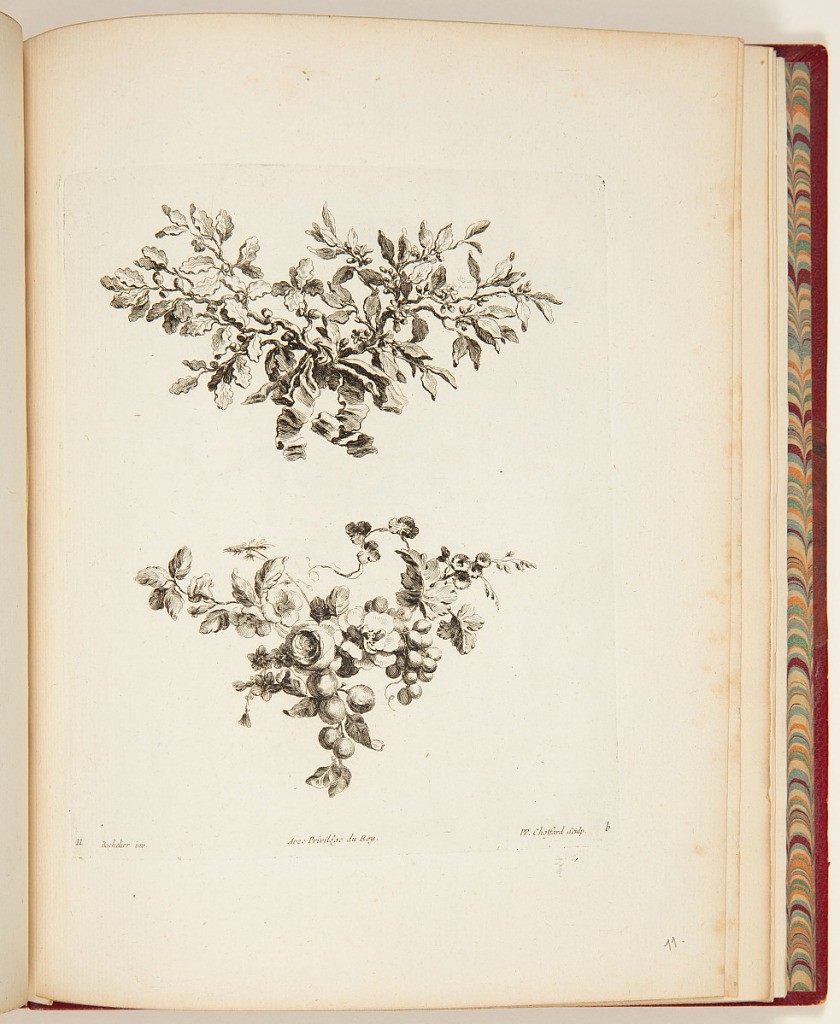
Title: Two Floral Tailpieces or Fleurons
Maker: Jean-Jacques Bachelier, French, 1724 - 1806
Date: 1762
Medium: Etching and engraving on laid paper
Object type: Print
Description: Fifth plate from the second series of tailpieces and fleurons originally designed for the 1755-1759 four-volume edition of the Fables de La Fontaine. Two fleurons or tailpieces, one above the other, made of flowers, fruit, leaves, ribbons, and branches. The plate is numbered and signed.